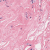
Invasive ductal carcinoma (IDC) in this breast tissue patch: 0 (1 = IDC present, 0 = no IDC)